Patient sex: M
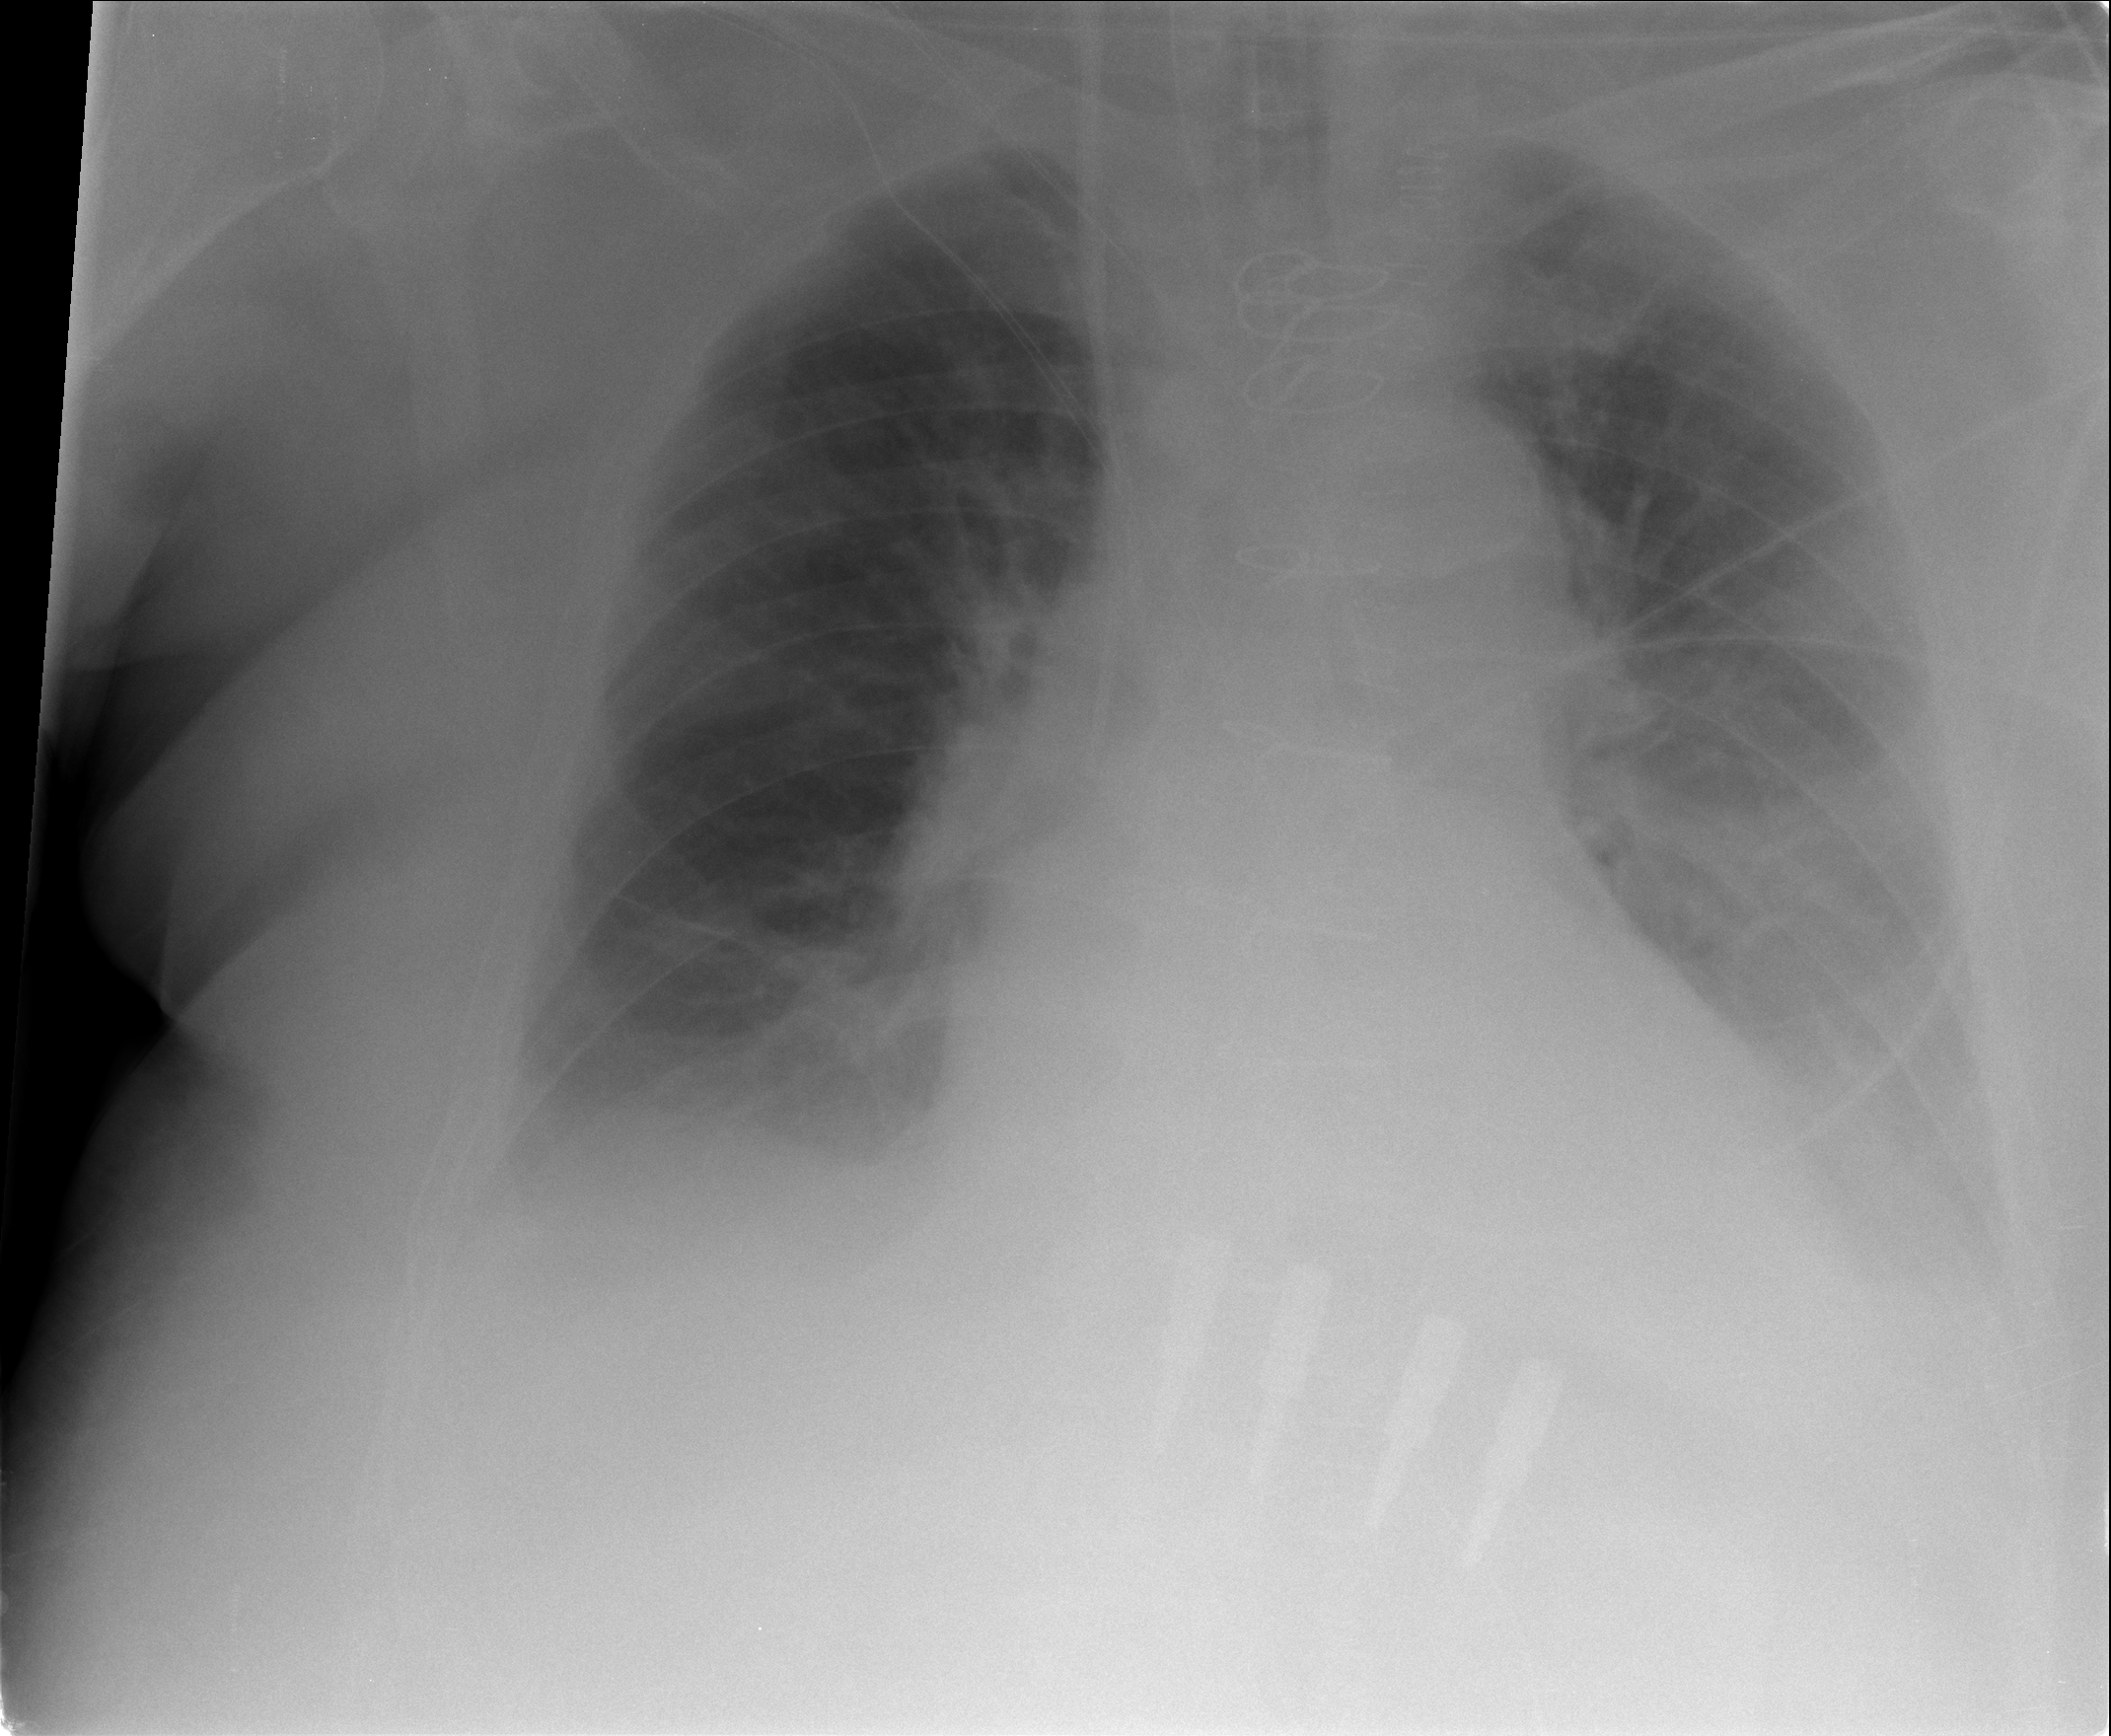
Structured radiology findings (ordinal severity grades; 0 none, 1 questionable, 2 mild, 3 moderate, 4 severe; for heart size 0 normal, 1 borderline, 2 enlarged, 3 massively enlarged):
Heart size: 1
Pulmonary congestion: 2
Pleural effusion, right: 3
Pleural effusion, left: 3
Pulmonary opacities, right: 2
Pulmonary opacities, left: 2
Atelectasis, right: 2
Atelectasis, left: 3